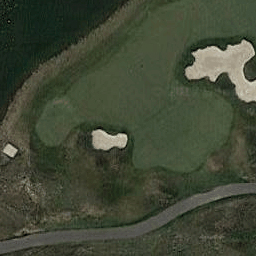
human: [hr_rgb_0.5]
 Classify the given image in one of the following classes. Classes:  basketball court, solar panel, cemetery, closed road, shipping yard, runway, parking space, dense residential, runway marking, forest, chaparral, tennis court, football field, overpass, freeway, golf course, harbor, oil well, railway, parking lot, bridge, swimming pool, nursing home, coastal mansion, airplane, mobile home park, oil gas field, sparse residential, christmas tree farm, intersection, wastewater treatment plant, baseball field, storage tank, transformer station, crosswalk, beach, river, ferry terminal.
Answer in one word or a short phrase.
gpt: golf course